Field crop: maize
Growth stage: 2
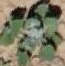
Species: chenopodium